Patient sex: M
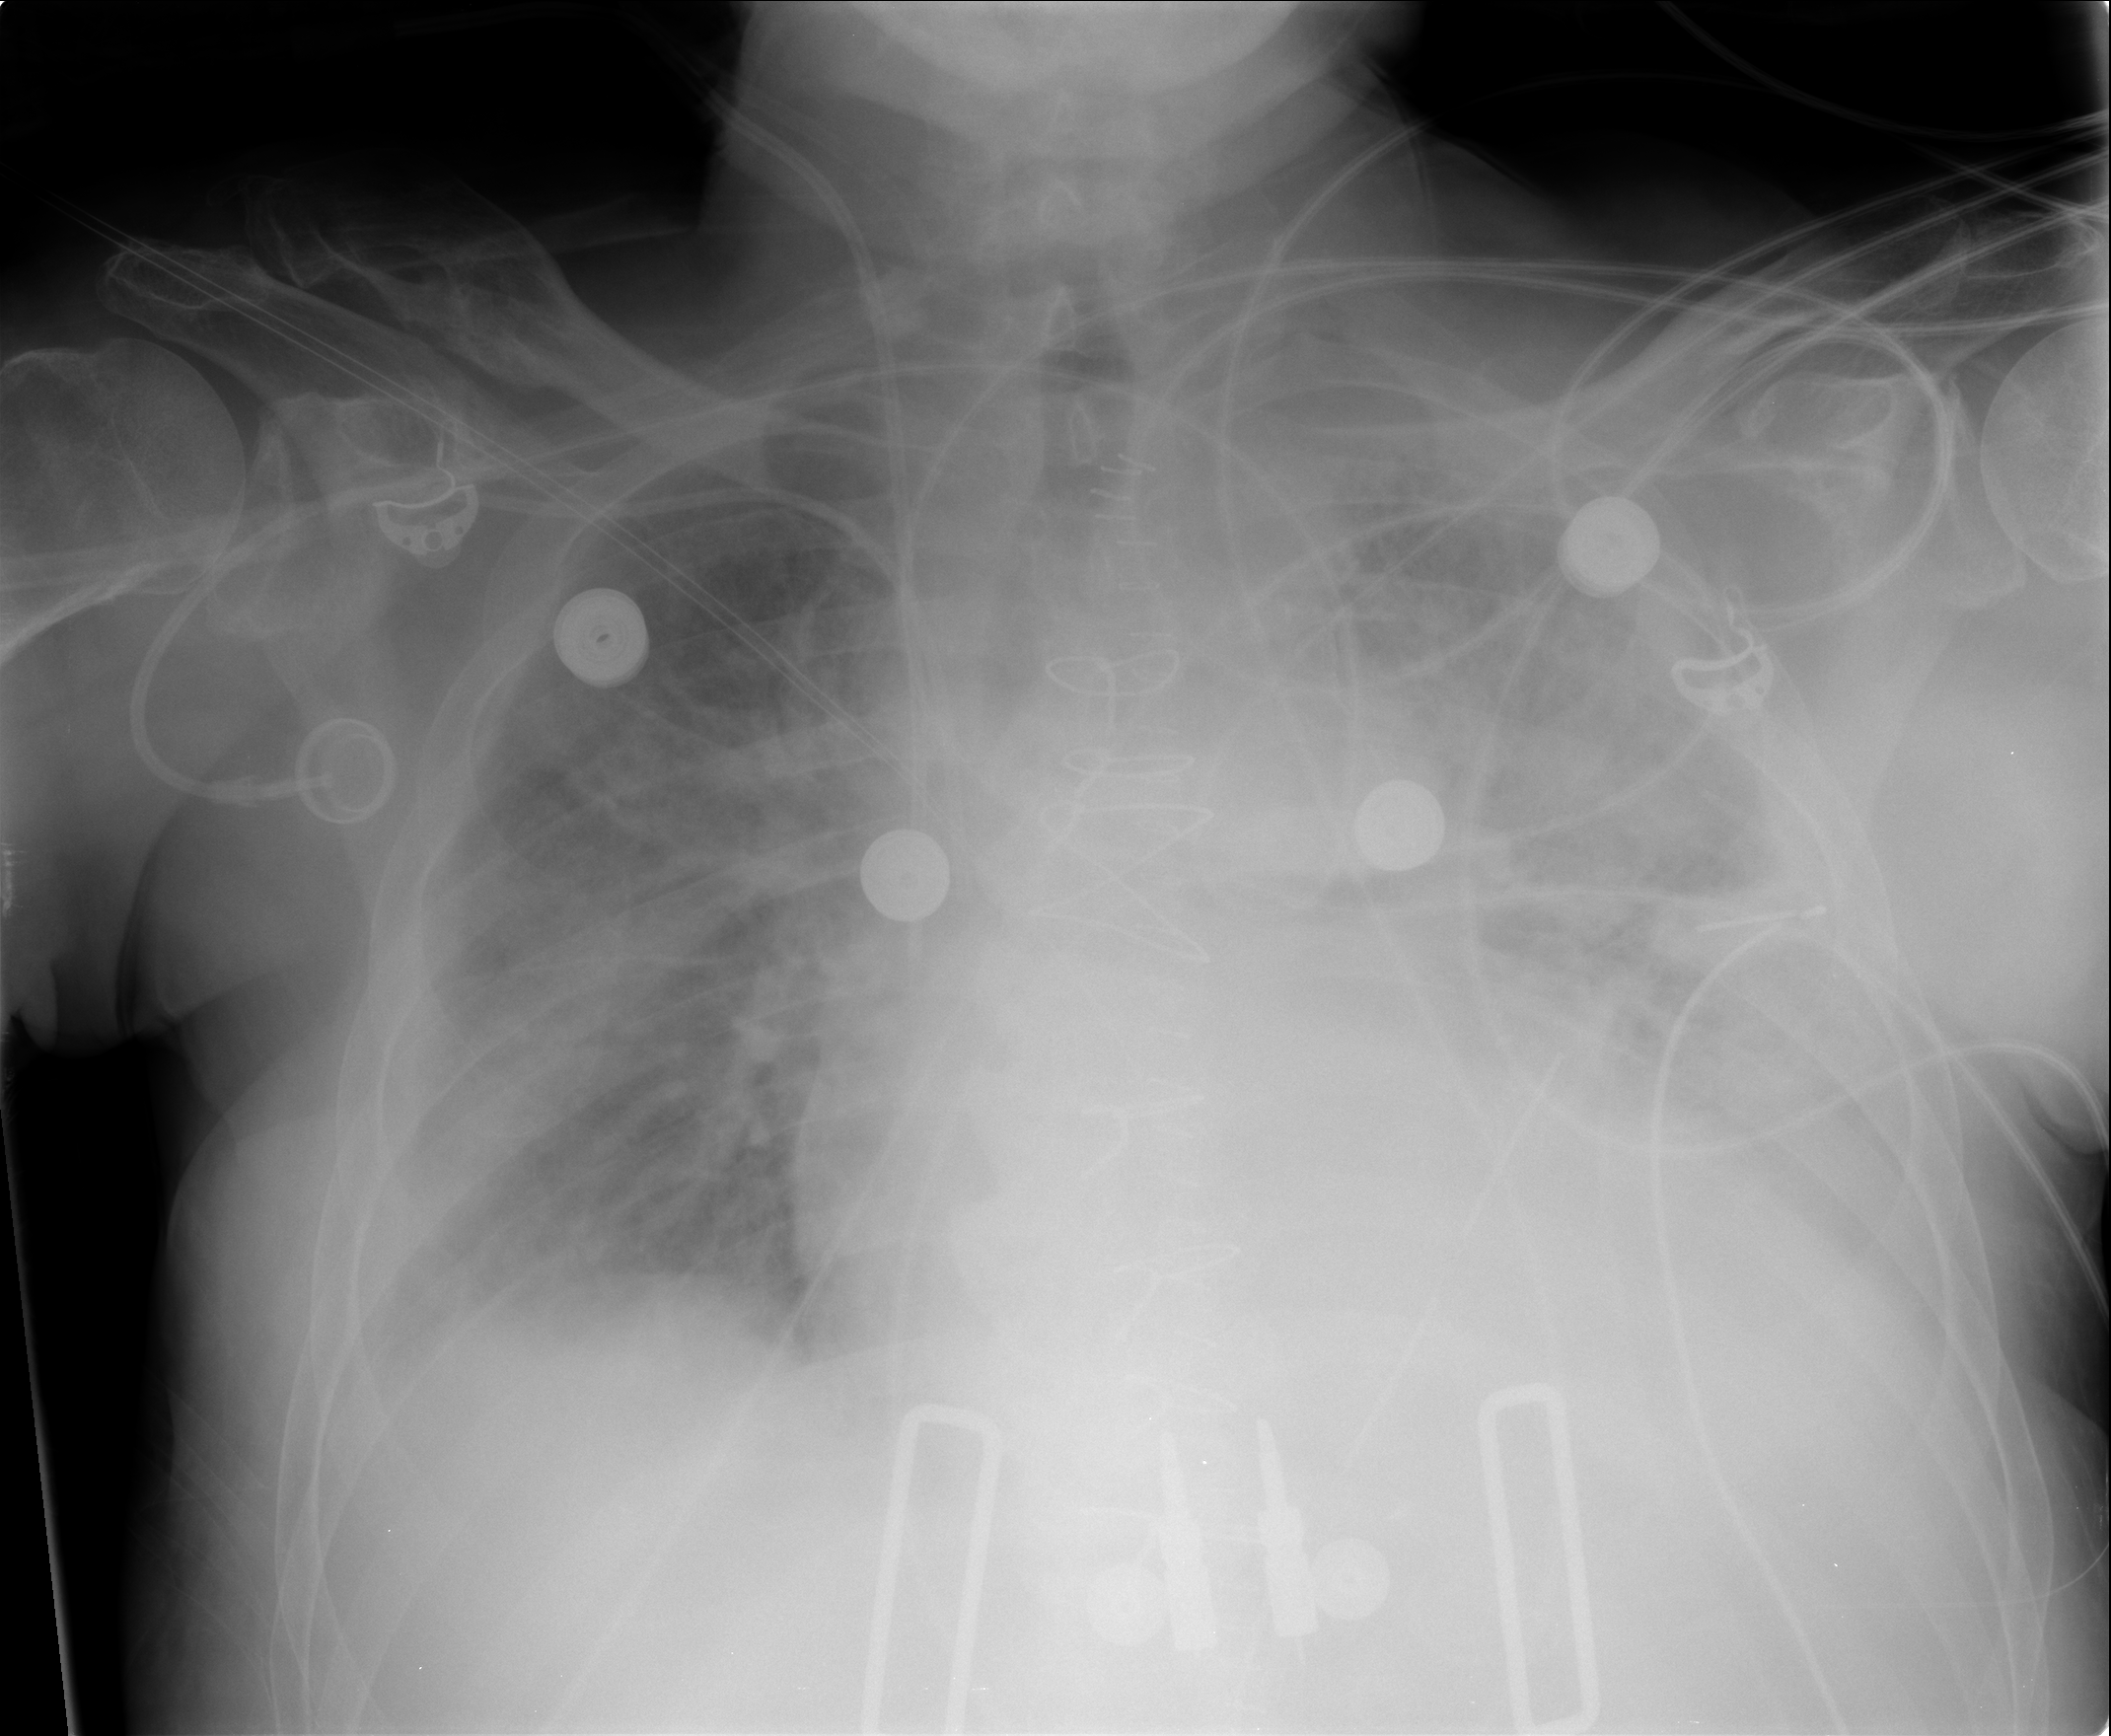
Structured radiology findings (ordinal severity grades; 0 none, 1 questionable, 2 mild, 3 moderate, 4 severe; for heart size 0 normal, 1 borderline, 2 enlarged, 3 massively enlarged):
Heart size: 1
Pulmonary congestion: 3
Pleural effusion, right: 2
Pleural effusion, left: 3
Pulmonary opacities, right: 3
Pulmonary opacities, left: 3
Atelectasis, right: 0
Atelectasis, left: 3